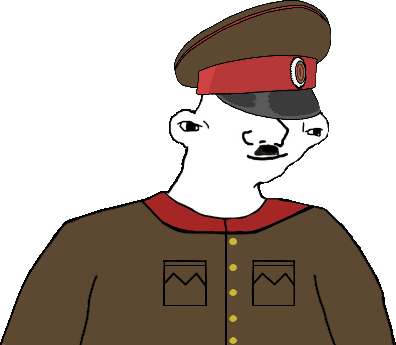
Label: 5_Brainlet